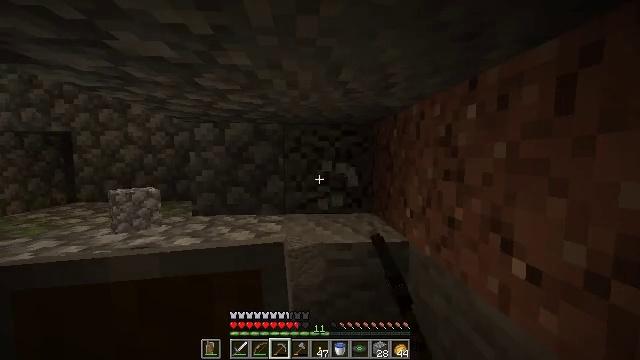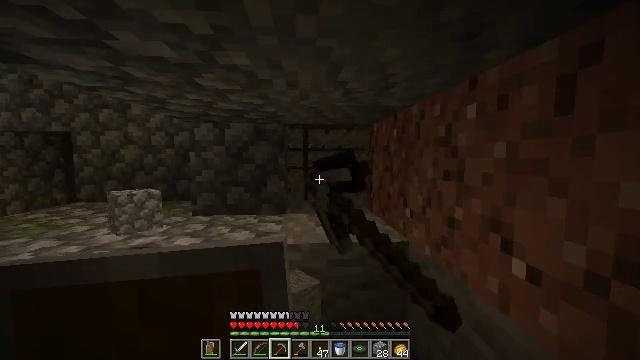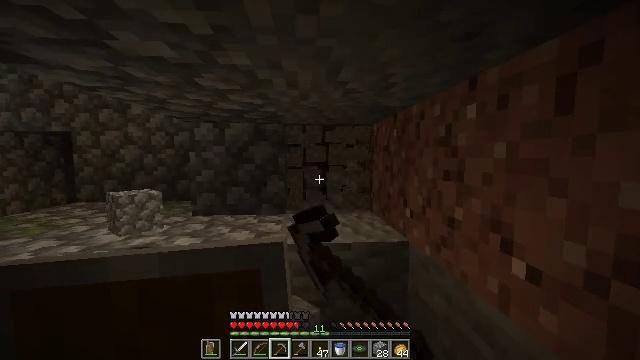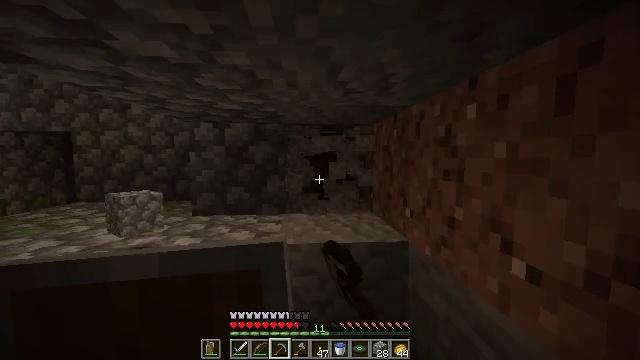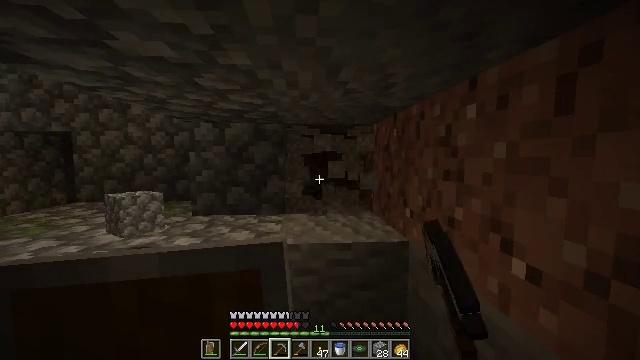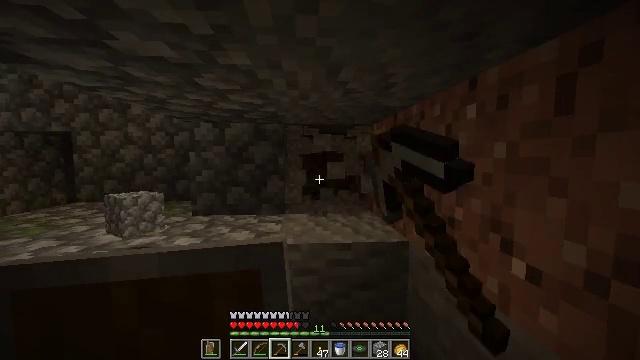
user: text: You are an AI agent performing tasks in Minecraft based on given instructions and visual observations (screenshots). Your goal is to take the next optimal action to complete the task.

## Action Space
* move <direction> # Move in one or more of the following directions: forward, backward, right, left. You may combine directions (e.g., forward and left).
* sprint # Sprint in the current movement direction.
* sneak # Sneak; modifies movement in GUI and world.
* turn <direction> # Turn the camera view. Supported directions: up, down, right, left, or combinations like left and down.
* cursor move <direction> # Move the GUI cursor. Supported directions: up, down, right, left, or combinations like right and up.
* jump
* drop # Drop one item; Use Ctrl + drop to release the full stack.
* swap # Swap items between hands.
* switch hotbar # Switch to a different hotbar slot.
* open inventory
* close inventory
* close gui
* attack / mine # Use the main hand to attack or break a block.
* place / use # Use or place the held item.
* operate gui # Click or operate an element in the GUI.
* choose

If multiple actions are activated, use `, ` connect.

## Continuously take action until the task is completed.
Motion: motion action
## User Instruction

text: Attack the andesite block to gather it.
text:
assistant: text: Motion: attack / mine
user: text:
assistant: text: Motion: attack / mine
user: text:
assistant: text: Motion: attack / mine
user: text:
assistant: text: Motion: attack / mine
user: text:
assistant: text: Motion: attack / mine
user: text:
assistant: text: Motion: attack / mine